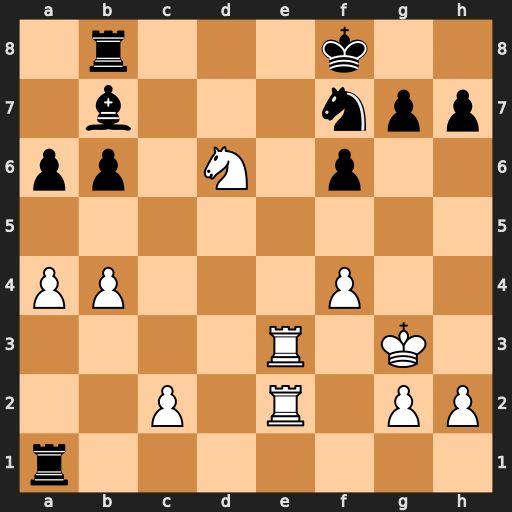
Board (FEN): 1r3k2/1b3npp/pp1N1p2/8/PP3P2/4R1K1/2P1R1PP/r7
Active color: w
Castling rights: -
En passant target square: -
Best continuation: Re8+ Rxe8 Rxe8#